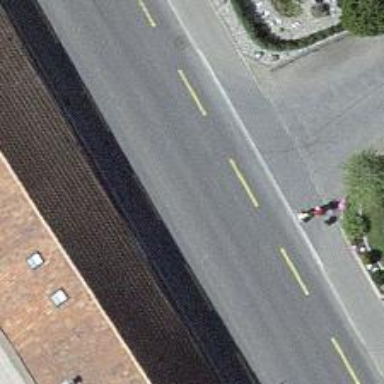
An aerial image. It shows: Secondary road with asphalt surface. There is cycle lane and sidewalk on the left side.